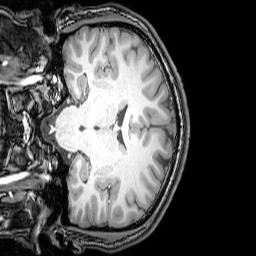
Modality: T1w
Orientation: coronal
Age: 22
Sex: male
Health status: healthy
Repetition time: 0.081 s
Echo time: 0.037 s